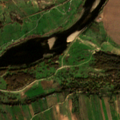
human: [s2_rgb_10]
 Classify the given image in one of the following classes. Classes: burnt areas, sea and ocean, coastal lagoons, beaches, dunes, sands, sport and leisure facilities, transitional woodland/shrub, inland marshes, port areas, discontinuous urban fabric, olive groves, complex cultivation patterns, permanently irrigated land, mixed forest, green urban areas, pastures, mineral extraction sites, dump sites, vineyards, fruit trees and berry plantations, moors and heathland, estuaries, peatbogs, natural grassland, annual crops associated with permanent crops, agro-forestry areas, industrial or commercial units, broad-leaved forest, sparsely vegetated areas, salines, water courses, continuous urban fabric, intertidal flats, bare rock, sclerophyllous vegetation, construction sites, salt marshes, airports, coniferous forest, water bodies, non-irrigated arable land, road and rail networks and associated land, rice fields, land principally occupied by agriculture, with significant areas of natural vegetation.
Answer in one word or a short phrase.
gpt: permanently irrigated land, fruit trees and berry plantations, complex cultivation patterns, land principally occupied by agriculture, with significant areas of natural vegetation, broad-leaved forest, moors and heathland, water courses